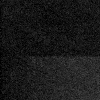
Atmospheric dust classification: dusty